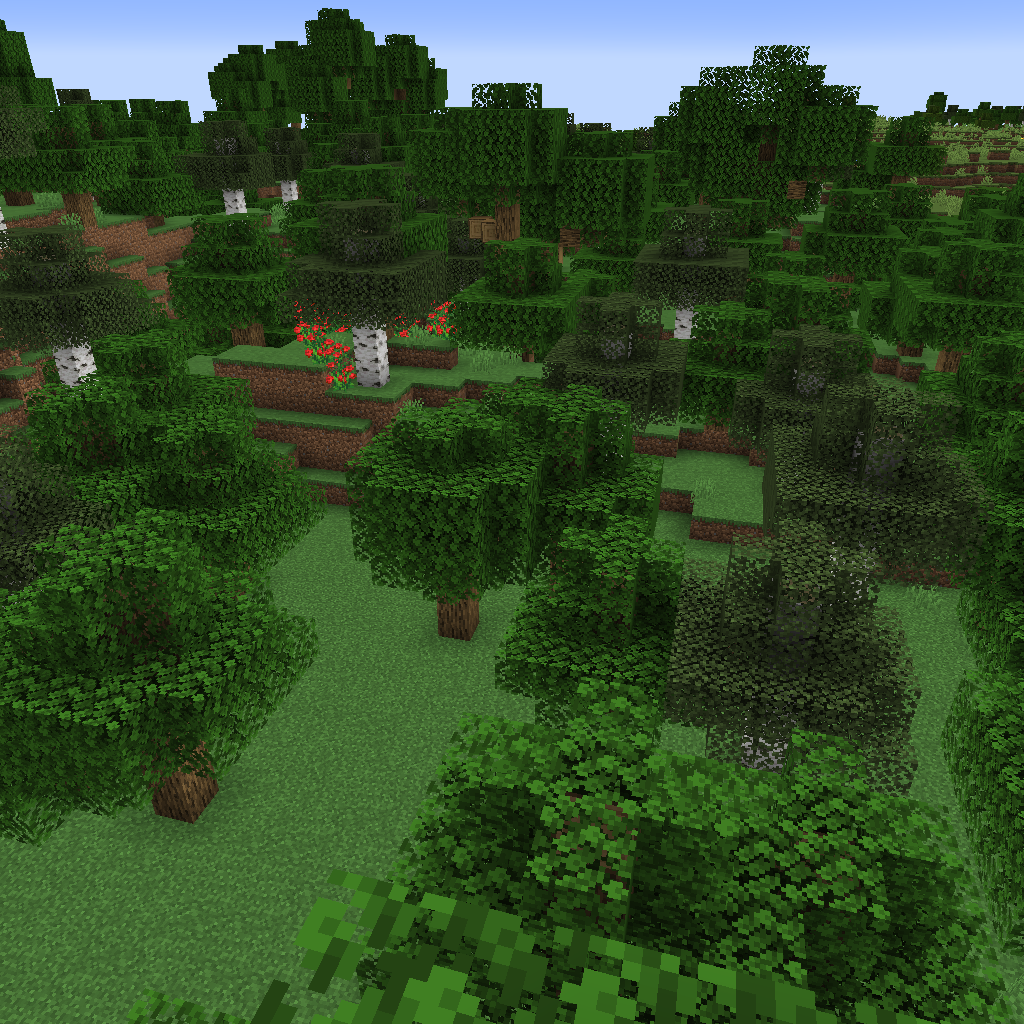
forest